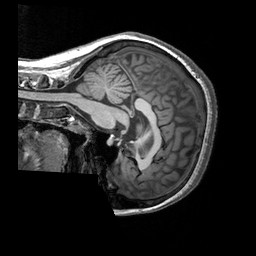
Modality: T1w
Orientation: sagittal
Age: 33
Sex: female
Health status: healthy
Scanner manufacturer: siemens
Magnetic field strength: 3 T
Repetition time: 2.3 s
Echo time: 0.00303 s